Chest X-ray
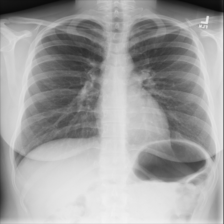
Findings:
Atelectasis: negative
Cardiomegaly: negative
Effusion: negative
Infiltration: negative
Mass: negative
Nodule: negative
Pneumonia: negative
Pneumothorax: negative
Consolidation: negative
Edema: negative
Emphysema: negative
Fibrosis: negative
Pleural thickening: negative
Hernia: negative